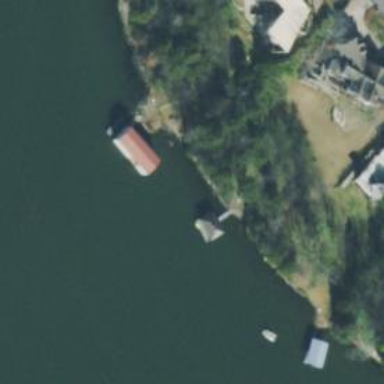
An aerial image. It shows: Dock by the waterway.